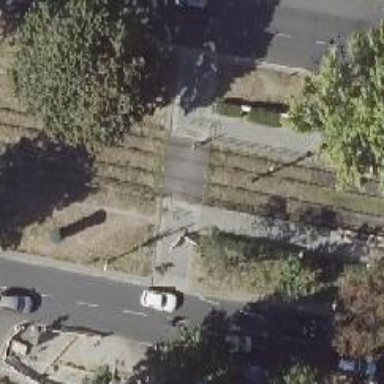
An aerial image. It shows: Asphalt footway with unmarked crossing.